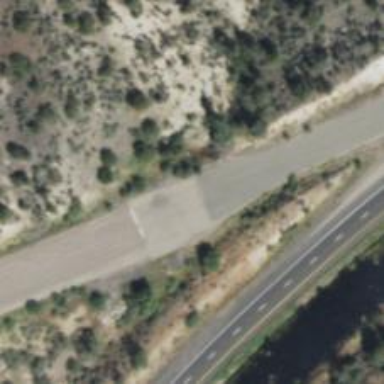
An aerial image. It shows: Runaway Truck Ramp on the escape road.